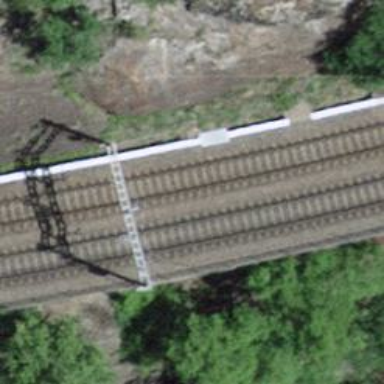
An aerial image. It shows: Railway track with contact line for electrification.